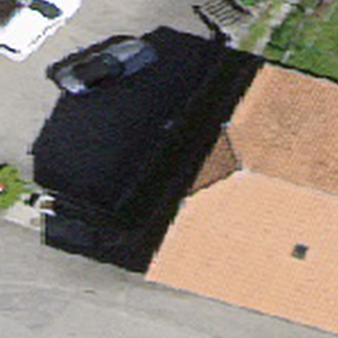
Label: other